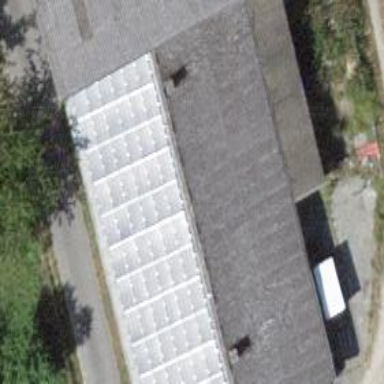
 consisting of solar photovoltaic panels."